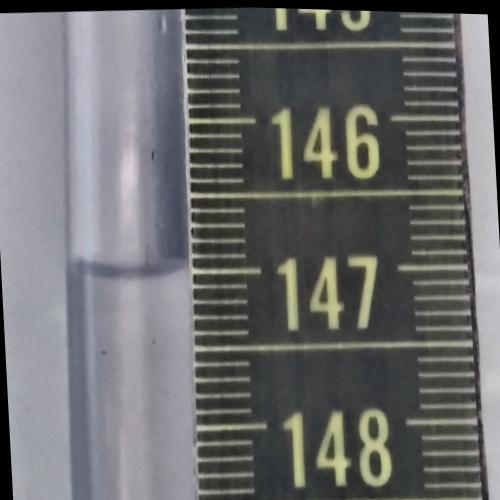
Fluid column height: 147.0 cm